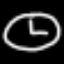
Label: clock